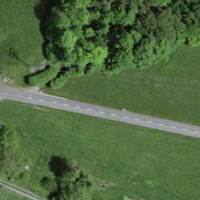
EUNIS habitat code: 24
Species observed at this site:
Saponaria ocymoides